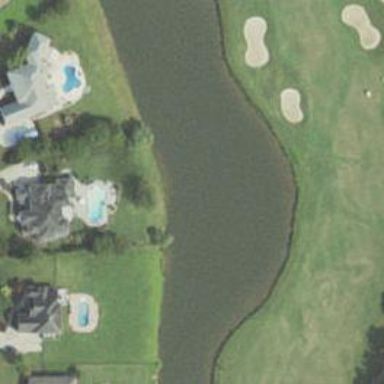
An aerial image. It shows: Water hazard on golf course.